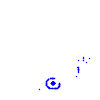
Particle: electron